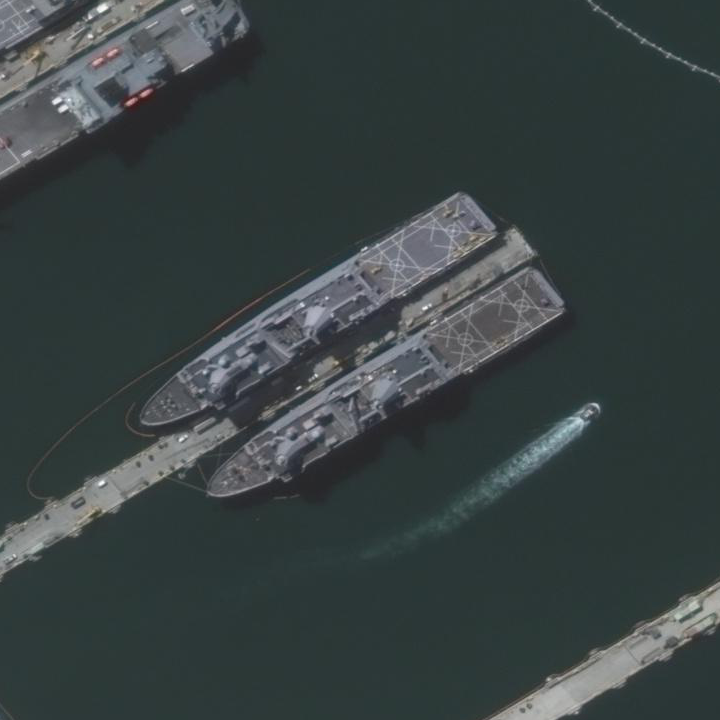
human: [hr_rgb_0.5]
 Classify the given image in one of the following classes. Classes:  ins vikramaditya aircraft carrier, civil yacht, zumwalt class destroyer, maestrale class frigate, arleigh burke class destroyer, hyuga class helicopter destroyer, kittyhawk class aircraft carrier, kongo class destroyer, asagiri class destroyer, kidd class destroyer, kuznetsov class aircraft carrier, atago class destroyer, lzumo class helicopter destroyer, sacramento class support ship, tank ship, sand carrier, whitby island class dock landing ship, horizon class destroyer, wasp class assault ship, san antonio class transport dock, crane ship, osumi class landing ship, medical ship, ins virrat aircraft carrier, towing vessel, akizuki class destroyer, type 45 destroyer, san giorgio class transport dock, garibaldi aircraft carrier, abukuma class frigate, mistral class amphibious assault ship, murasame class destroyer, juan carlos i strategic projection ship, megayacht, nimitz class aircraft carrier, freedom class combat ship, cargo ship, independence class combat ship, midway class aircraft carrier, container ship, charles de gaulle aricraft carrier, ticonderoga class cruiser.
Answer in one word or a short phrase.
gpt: San Antonio class transport dock